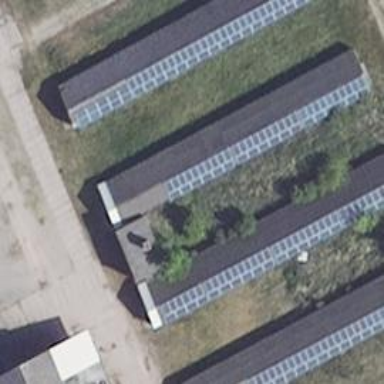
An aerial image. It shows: Solar photovoltaic panel generating electricity through small installation.